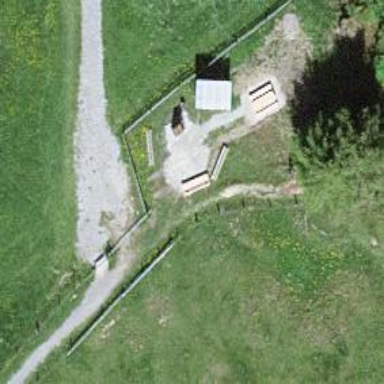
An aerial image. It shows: Picnic site for tourists.